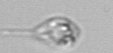
Label: Amoeba